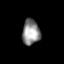
Tissue: skin
Cell type: Epithelial cells
Senescence score: 0.2775
Nuclear area (px): 440
Mean DAPI intensity: 143.273